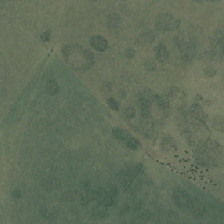
Land cover: shortrotation_cropland